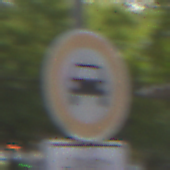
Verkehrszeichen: VerbotKraftwagen
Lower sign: BesondereFahrzeugeUndTransportgueter2
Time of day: MorningAfternoon
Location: Outdoor (Urban)
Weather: Overcast
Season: NotSpecified
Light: Natural